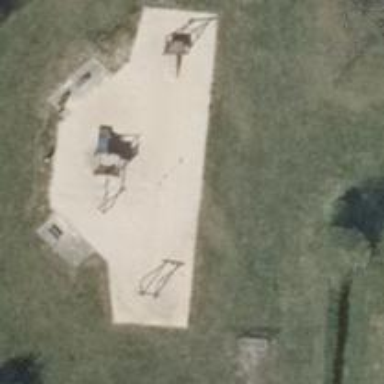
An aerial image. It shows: Playground area for leisure land.